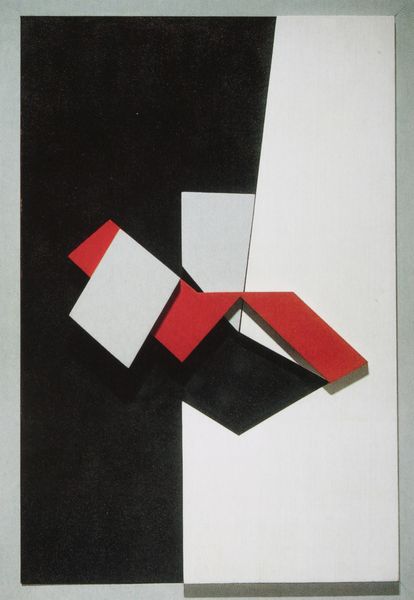
Titel: Space Construction, 1942
Künstler: Gertrude Greene
Standort: New York (New York)
Institution: Whitney Museum of American Art
Schlagwörter: weiß, dreieck, komposition, grau, mitte, orange, schwarz, rot, flächig, rahmen, feld, abstrakt, flächen, formen, rechtecke, linie, gewunden, geometrisch, eiß, konstruktion, zentrum, geometrie, gebrochen, abstrkt